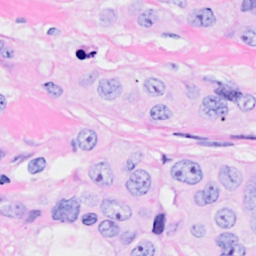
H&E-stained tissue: Breast